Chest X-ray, PA view. Patient: 24 years old, sex F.
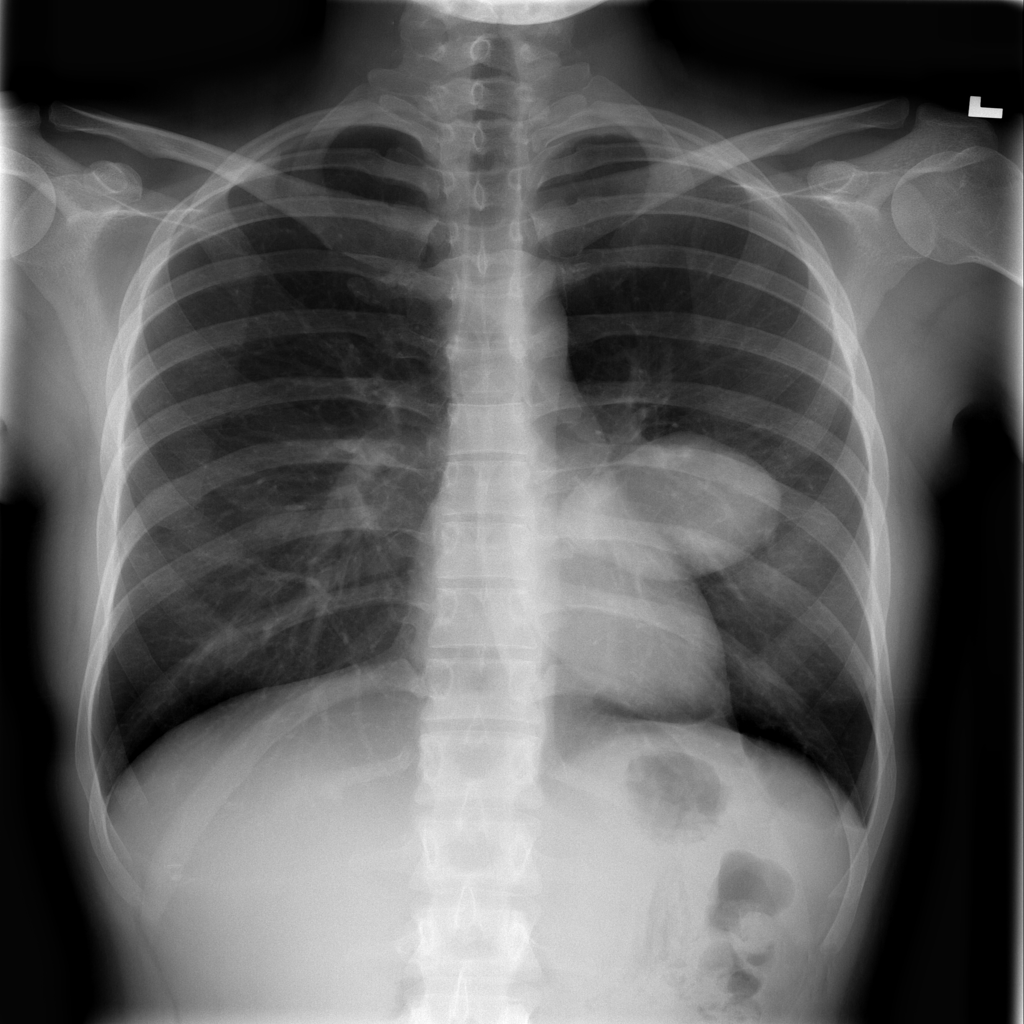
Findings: No Finding